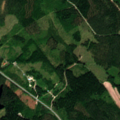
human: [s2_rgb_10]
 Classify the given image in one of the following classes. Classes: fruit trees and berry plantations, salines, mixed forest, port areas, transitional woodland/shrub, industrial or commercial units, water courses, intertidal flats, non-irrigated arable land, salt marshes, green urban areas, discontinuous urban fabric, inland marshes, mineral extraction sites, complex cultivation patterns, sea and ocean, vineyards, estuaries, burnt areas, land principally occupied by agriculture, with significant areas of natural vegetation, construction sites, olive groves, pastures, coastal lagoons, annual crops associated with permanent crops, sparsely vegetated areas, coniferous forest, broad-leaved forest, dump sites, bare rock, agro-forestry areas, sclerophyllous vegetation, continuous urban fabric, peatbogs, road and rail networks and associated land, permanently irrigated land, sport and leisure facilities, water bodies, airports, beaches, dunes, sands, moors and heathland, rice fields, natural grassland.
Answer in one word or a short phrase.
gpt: coniferous forest, mixed forest, transitional woodland/shrub